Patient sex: M
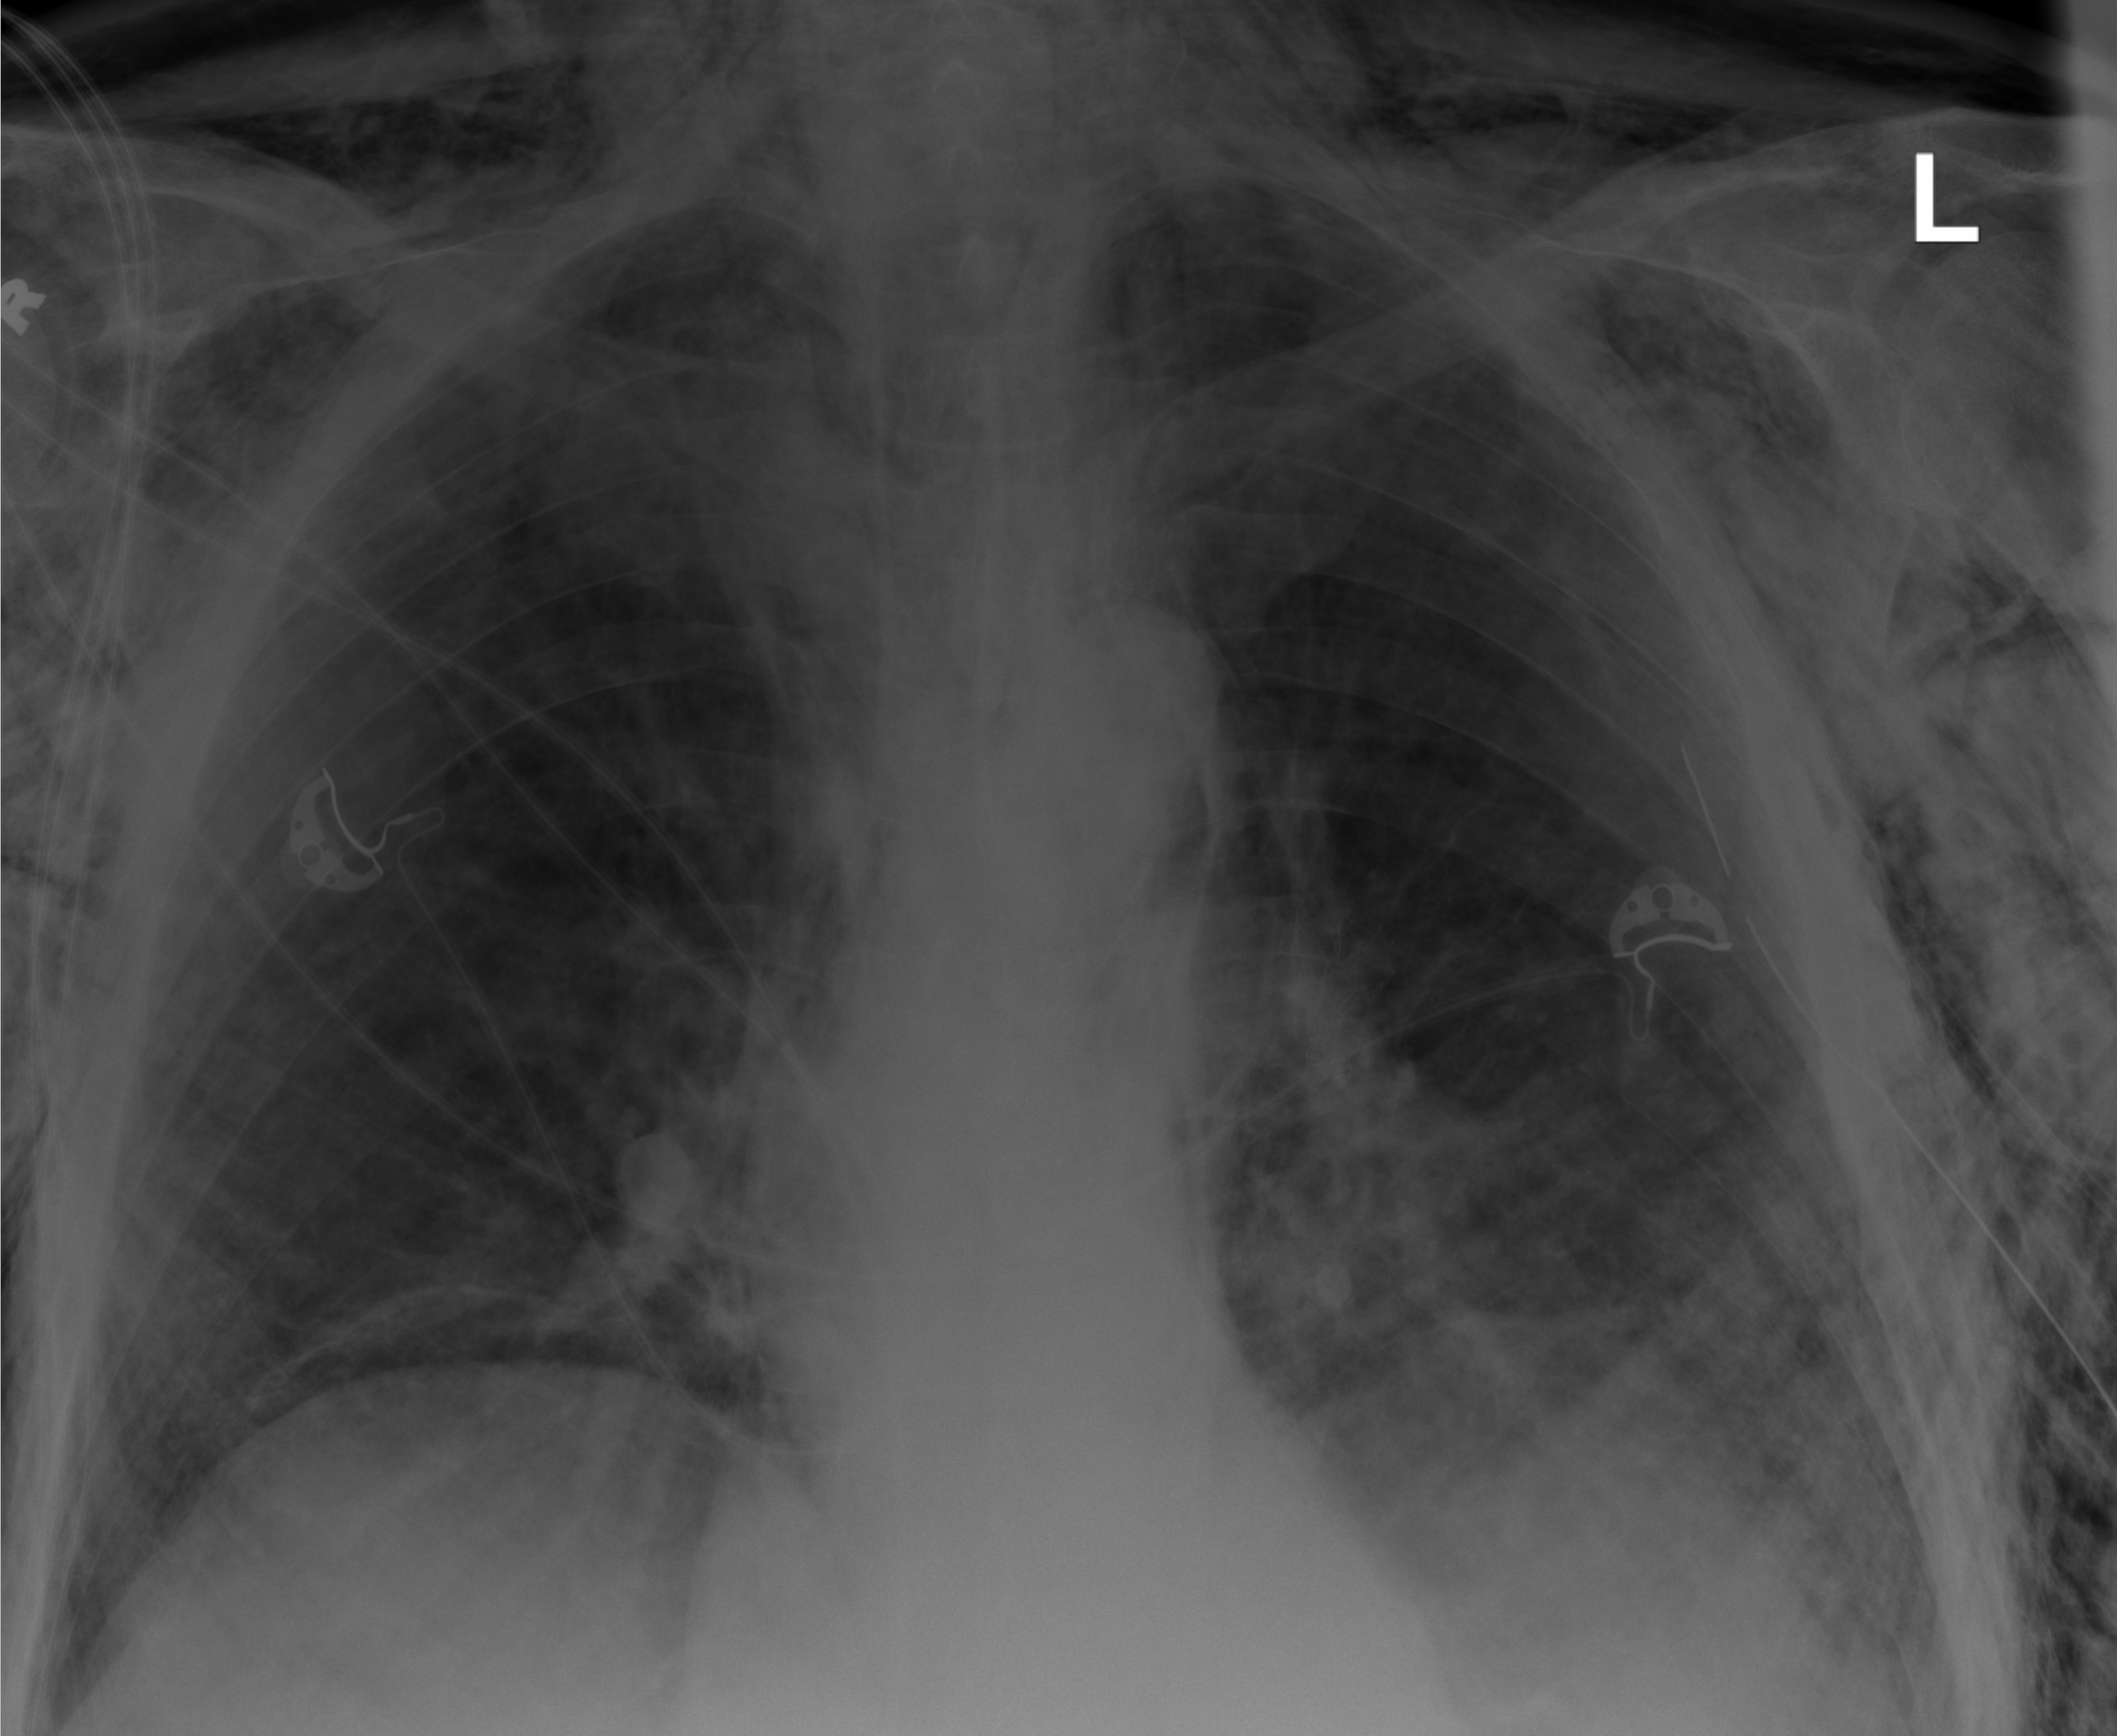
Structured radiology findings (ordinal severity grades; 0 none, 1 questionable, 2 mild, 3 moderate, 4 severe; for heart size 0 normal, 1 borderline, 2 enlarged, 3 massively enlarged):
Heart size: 0
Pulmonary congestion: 0
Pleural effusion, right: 0
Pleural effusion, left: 0
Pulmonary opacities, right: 0
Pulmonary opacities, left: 1
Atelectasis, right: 2
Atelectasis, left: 1